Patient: sex M, age 35
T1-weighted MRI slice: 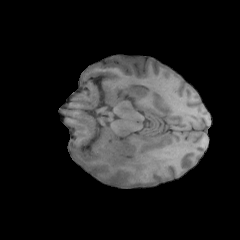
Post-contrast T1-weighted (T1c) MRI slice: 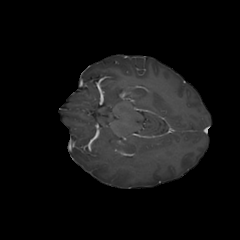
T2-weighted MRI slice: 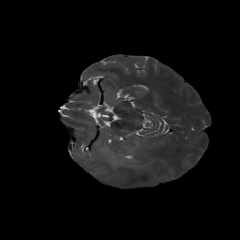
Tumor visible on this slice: yes
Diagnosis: Astrocytoma, IDH-wildtype
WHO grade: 2